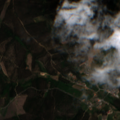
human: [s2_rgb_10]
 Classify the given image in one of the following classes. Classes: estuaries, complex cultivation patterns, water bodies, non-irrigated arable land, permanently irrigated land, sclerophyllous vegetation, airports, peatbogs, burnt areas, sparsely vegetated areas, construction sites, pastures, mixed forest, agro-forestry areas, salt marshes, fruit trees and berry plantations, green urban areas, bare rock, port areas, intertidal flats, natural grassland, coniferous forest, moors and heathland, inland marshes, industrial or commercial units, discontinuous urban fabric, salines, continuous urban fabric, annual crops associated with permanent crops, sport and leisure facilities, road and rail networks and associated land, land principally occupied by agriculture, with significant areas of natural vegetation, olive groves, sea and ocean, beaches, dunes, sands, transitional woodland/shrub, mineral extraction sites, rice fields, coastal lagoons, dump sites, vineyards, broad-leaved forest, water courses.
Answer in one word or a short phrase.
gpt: complex cultivation patterns, broad-leaved forest, mixed forest, transitional woodland/shrub